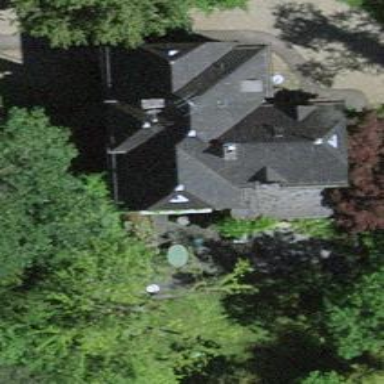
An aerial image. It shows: Detached building with half-hipped roof shape.